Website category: movie
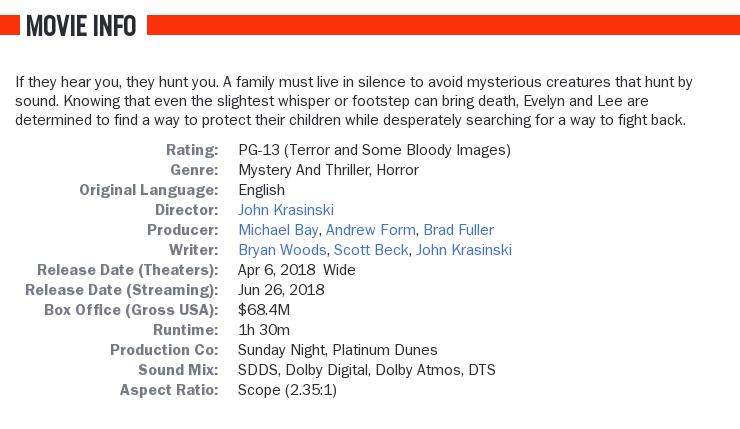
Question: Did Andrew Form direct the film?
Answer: no

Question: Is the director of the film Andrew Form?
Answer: no

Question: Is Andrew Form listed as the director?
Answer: no

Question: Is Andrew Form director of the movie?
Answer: no

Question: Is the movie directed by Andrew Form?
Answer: no

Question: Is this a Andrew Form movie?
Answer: no

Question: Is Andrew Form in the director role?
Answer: no

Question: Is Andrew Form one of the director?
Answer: no

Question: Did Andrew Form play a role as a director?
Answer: no

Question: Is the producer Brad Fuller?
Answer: yes

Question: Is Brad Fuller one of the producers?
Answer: yes

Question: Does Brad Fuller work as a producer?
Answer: yes

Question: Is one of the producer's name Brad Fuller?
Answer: yes

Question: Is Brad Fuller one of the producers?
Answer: yes

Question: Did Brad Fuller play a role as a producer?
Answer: yes

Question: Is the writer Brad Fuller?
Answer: no

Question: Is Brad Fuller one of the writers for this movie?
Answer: no

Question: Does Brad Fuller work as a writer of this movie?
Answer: no

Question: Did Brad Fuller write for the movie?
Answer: no

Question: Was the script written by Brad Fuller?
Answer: no

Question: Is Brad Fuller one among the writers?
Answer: no

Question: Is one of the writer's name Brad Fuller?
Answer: no

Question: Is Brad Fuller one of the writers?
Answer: no

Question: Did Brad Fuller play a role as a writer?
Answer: no

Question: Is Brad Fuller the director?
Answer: no

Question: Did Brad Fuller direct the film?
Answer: no

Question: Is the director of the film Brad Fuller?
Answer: no

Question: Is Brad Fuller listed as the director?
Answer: no

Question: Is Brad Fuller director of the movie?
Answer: no

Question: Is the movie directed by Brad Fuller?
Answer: no

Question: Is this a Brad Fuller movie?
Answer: no

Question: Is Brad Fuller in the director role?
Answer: no

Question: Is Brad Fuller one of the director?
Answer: no

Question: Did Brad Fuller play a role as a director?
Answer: no

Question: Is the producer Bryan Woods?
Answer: no

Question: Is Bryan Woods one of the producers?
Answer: no

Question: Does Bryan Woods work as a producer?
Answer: no

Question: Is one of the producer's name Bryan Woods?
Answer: no

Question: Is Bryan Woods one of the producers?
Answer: no

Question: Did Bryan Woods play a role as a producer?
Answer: no

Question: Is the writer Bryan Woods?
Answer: yes

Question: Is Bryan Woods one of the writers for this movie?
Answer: yes

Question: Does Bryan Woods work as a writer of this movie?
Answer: yes

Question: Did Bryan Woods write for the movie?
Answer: yes

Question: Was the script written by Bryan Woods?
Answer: yes

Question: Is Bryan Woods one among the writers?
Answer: yes

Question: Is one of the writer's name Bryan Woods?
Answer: yes

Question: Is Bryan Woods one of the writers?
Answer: yes

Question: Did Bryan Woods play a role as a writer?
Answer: yes

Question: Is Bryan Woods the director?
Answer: no

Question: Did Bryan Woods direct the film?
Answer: no

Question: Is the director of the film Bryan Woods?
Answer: no

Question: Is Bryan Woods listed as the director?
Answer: no

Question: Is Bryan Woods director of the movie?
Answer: no

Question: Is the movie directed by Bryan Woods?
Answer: no

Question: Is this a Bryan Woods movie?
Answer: no

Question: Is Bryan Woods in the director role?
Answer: no

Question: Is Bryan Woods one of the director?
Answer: no

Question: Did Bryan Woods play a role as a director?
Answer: no

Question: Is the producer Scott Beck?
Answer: no

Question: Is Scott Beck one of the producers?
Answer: no

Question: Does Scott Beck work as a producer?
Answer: no

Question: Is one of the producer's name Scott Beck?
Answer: no

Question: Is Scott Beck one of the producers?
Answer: no